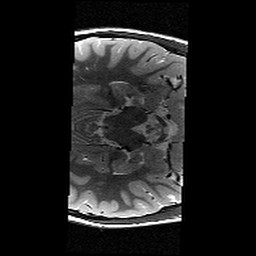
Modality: T2w
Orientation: axial
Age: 9
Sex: male
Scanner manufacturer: siemens
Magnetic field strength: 3 T
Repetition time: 9.23 s
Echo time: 0.067 s